Aerial crown-view tile of a tropical tree (Barro Colorado Island, Panama), acquired 20240813:
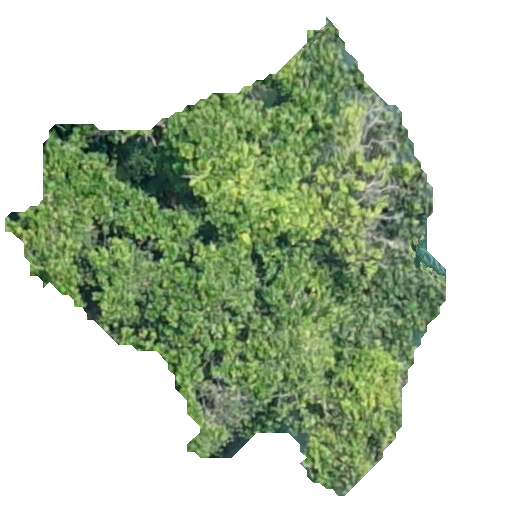
Species: Anacardium excelsum
GBIF accepted scientific name: Anacardium excelsum
Crown area: 179.522 m²